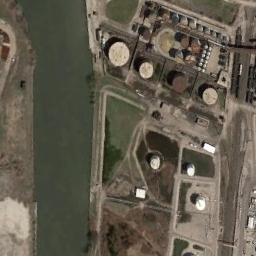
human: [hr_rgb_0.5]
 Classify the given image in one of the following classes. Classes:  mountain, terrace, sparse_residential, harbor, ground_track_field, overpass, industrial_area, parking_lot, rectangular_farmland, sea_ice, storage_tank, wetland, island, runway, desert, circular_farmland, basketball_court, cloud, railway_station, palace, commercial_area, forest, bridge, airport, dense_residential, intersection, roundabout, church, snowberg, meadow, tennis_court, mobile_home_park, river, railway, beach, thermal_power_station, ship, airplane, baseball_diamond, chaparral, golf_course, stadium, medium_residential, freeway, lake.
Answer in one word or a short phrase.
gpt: storage_tank